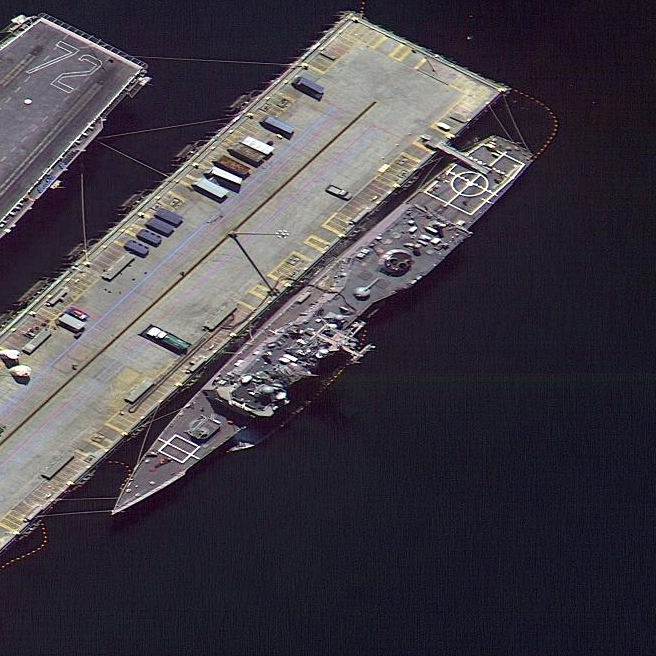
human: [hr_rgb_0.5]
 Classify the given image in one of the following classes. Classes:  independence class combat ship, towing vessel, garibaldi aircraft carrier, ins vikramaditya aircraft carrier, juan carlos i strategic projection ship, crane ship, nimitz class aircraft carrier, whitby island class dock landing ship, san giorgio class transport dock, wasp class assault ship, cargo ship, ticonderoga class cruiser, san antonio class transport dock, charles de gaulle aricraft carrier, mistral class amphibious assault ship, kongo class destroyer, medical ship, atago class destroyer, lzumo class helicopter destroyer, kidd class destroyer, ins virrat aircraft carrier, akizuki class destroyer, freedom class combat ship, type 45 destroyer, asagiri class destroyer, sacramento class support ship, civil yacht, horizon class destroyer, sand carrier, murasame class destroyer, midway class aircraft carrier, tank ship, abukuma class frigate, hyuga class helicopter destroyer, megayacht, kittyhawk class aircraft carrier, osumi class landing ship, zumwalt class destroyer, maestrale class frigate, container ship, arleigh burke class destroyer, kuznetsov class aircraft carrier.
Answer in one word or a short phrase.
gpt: Ticonderoga class cruiser